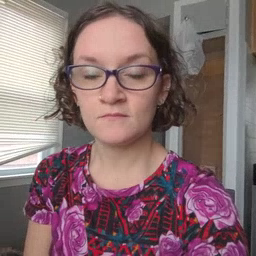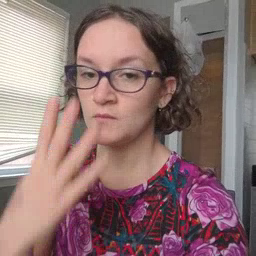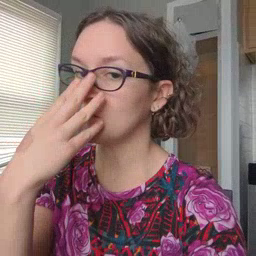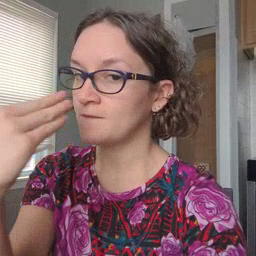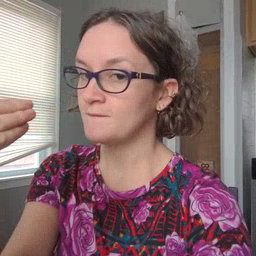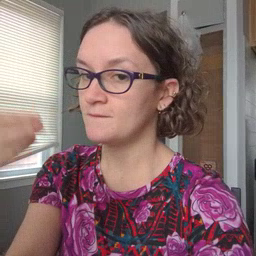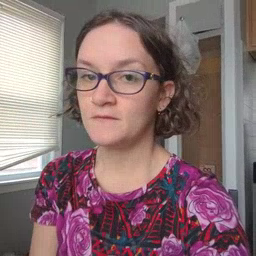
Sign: wolf